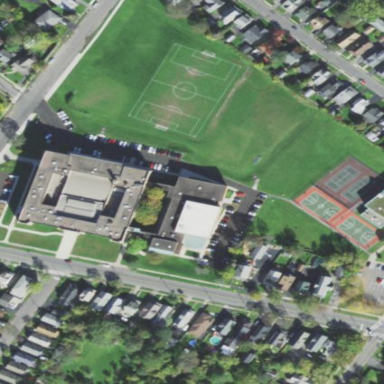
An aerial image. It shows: Public school.